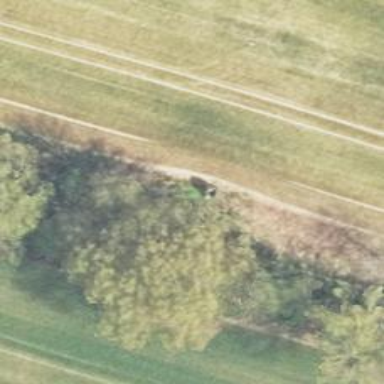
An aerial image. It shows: Hunting stand.